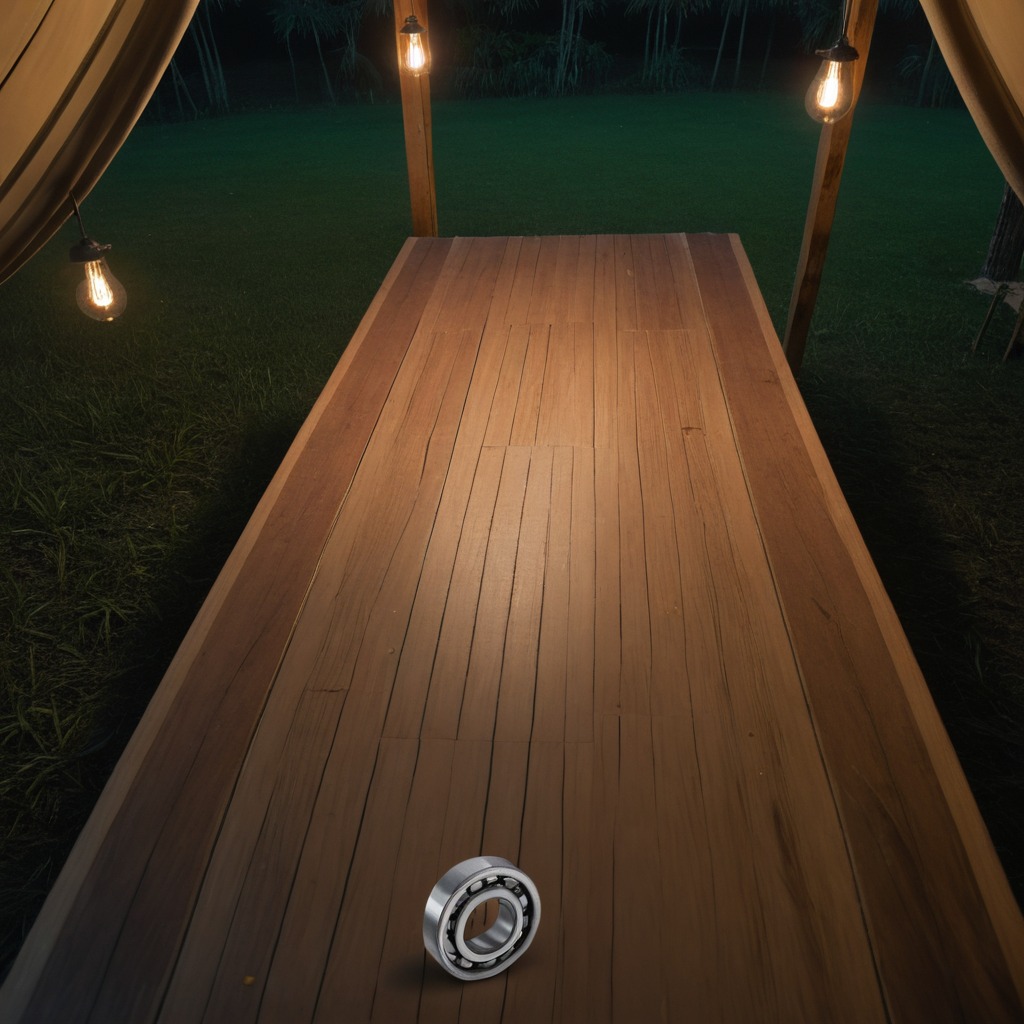
A metal ball bearing is lying on the wooden table inside a jungle field workshop tent at night.